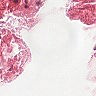
Metastatic tissue present: no